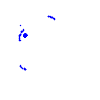
Particle: electron